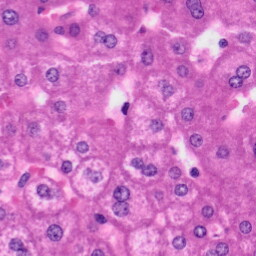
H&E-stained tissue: Liver